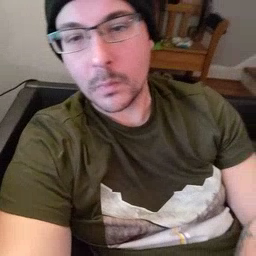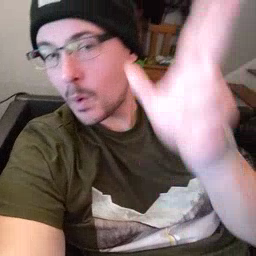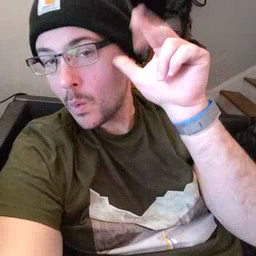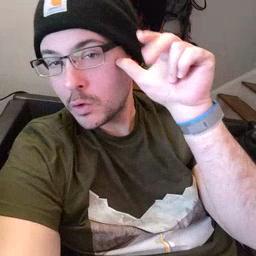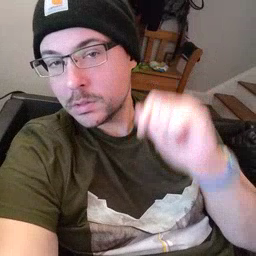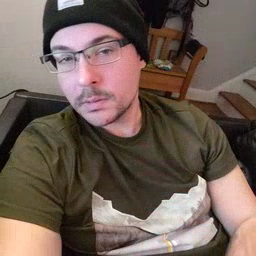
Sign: horse